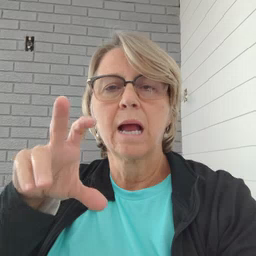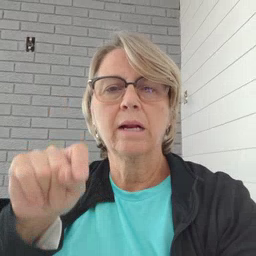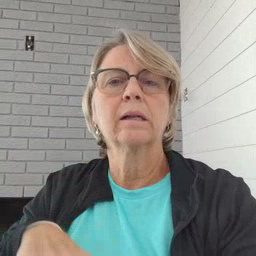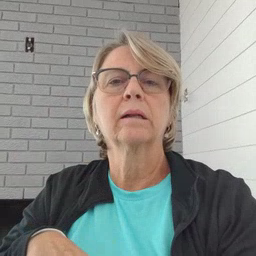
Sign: cut